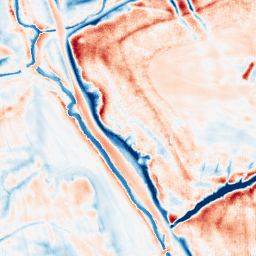
Category: classical
Decomposition family: uniform
Decomposition parameters: size: 20
Upsampling method: fft_zeropad
Upsampling parameters: scale: 8
Upsampling scale: 8